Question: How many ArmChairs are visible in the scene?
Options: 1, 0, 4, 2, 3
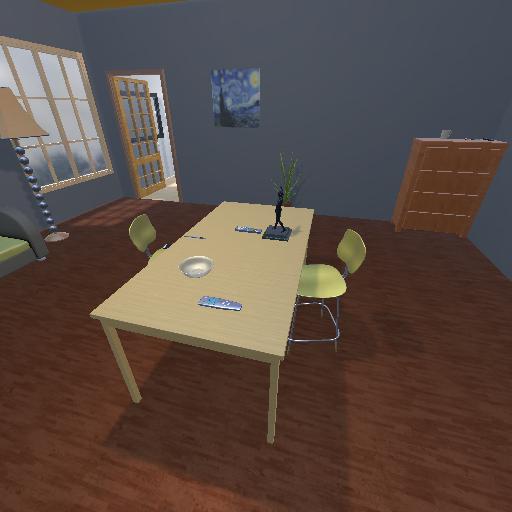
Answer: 1